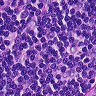
Metastatic tissue present: no